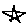
Label: star